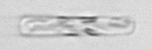
Label: Dactyliosolen_fragilissimus